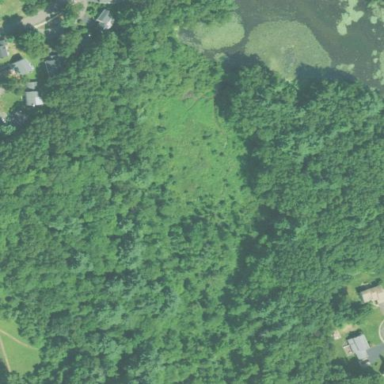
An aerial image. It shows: Existing preserved open space in the woodland.